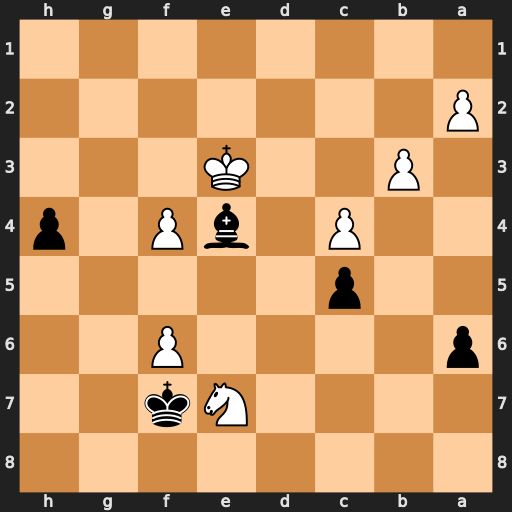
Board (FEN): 8/4Nk2/p4P2/2p5/2P1bP1p/1P2K3/P7/8
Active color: b
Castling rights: -
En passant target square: -
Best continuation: h3 Kxe4 h2